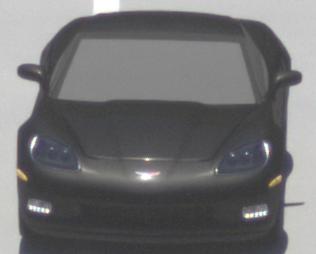
Make: Chevrolet
Model: Corvette Coupé
Detailed model: Corvette (C6) Coupé
Model produced from: 2005/02
Model produced until: 2008/03
Doors: 3
Color: black
Road condition: wet road
Daytime: midday
Contrast: high contrast